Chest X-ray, AP view. Patient: 57 years old, sex M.
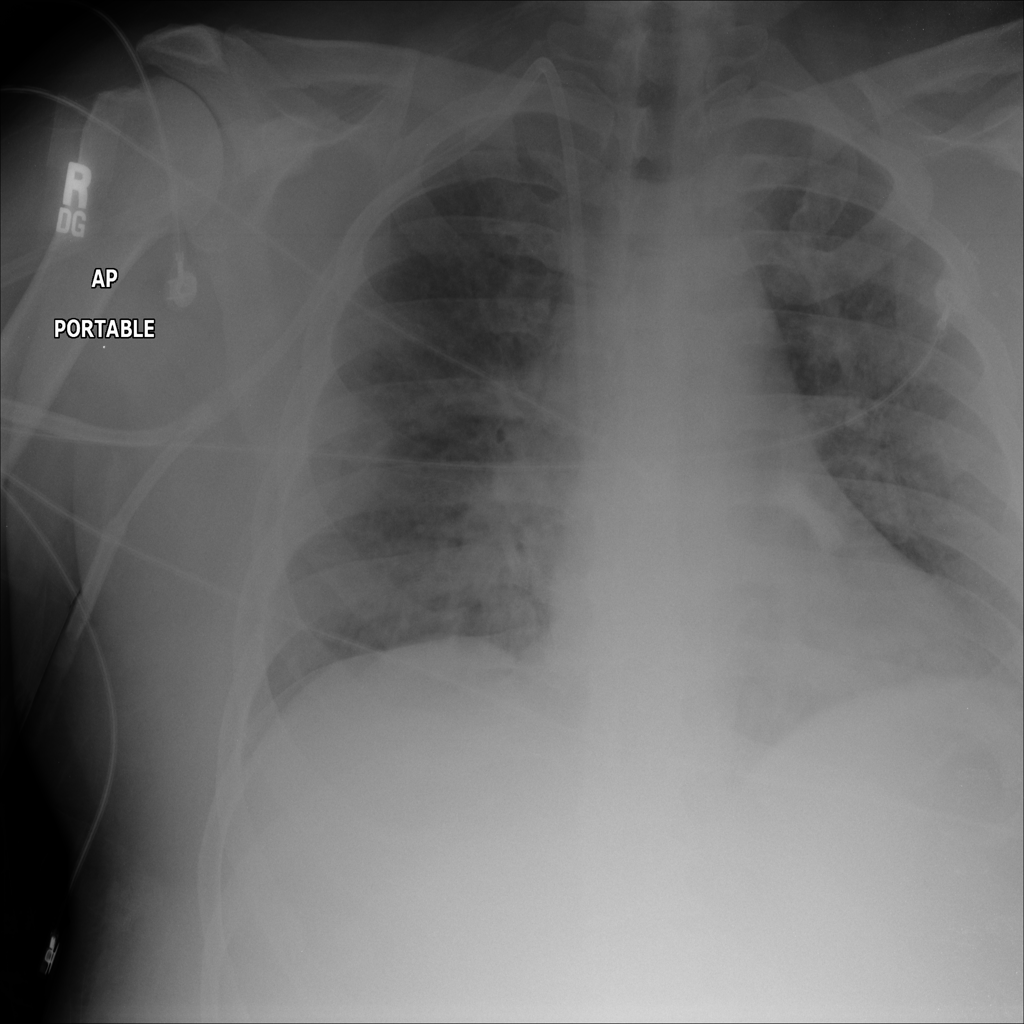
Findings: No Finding